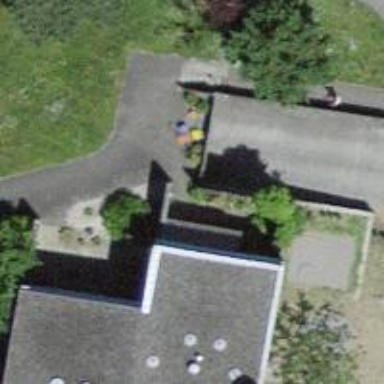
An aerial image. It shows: Parking entrance.